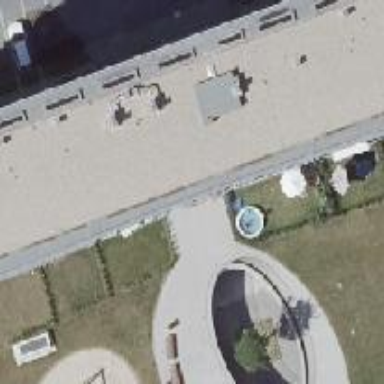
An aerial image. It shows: Saltbox shaped roof on apartment building.